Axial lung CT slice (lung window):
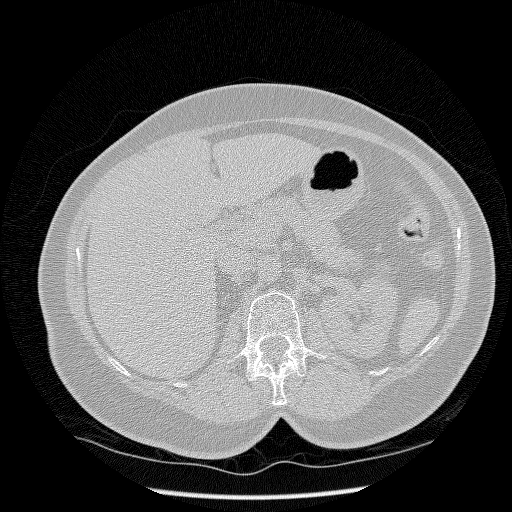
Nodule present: no